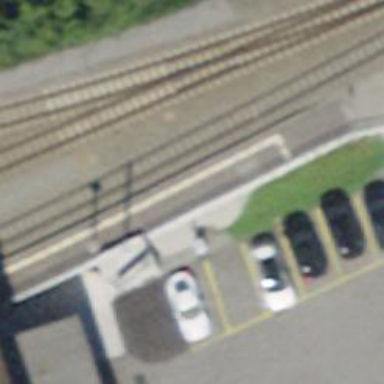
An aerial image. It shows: Charging station.